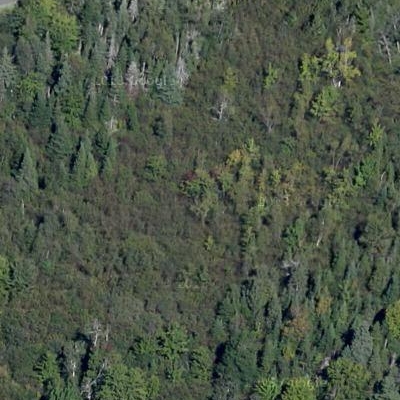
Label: Forest